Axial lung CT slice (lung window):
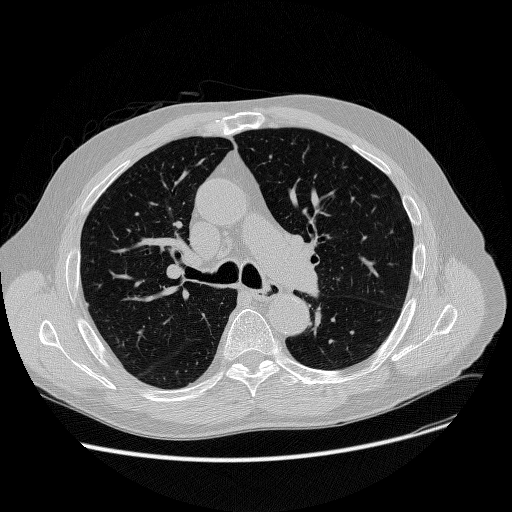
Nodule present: no